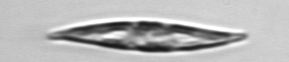
Label: Pleurosigma